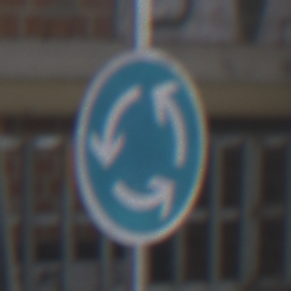
Verkehrszeichen: Kreisverkehr
Umgebung: Roofed, Special
Tageszeit: Midday
Wetter: Overcast
Licht: Natural
Jahreszeit: NotSpecified
Kontrast: MediumContrast